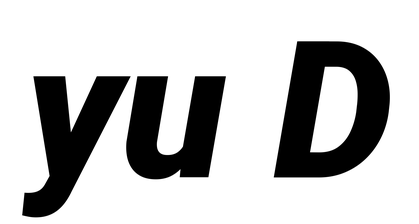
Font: Roboto-Italic_Black_Italic